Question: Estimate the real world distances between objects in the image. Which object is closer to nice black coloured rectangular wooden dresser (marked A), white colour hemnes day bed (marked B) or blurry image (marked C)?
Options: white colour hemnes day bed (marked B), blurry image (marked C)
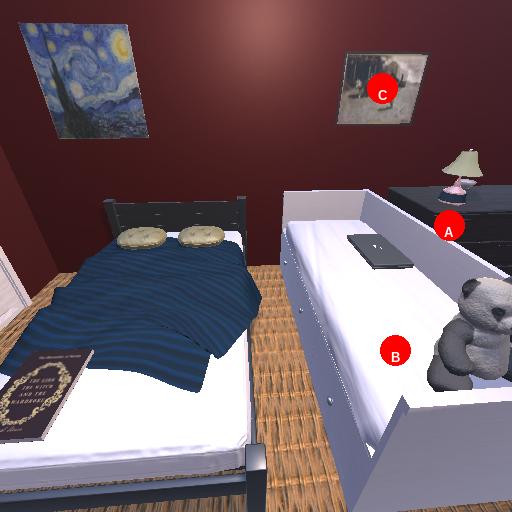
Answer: white colour hemnes day bed (marked B)